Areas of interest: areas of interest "BYD Auto Ocean Network (Jinhua Yatong 4S Dealership)"
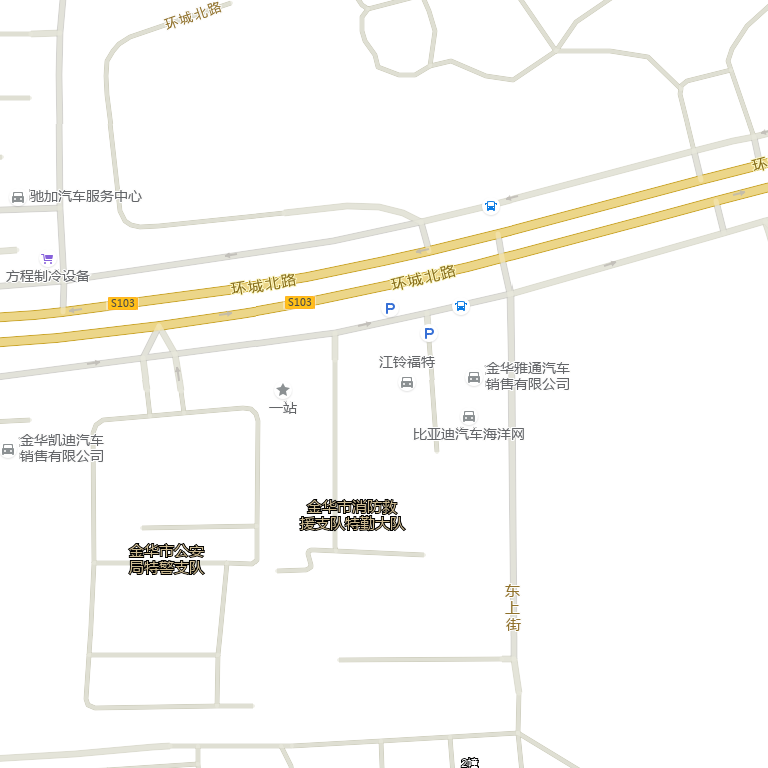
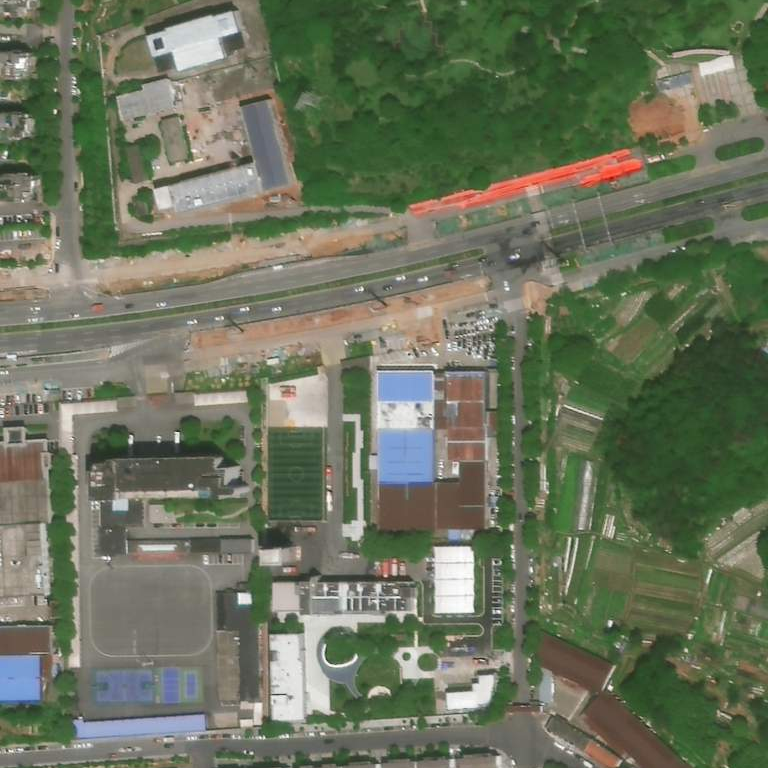